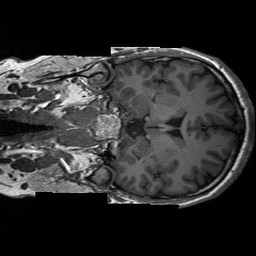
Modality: T1w
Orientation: coronal
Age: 32
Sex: male
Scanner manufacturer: siemens
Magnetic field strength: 3 T
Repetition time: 2.3 s
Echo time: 0.00233 s